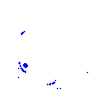
Particle: kaon